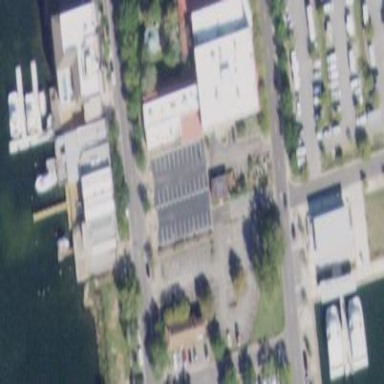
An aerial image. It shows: Commercial building.